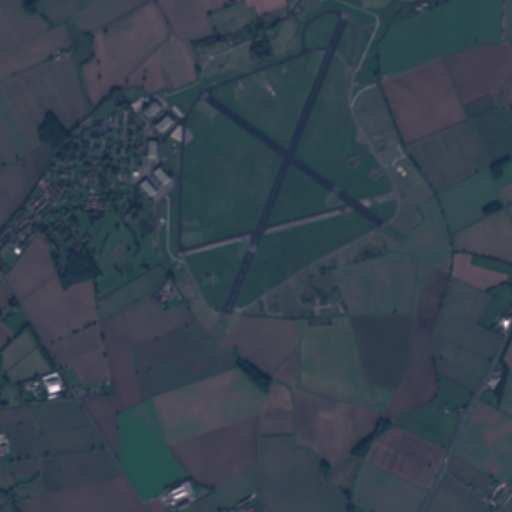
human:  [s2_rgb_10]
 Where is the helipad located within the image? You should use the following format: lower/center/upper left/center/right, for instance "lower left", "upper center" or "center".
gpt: The helipad is located in the center of the image.
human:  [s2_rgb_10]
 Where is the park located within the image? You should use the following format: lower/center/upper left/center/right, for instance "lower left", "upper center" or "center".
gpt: The park is located in the center left of the image.
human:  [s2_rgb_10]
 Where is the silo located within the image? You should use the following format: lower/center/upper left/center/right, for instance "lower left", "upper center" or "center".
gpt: The silo is located in the lower left of the image.
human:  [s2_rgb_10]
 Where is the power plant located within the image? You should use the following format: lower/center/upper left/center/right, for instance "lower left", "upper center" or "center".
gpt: There is no power plant in the image.